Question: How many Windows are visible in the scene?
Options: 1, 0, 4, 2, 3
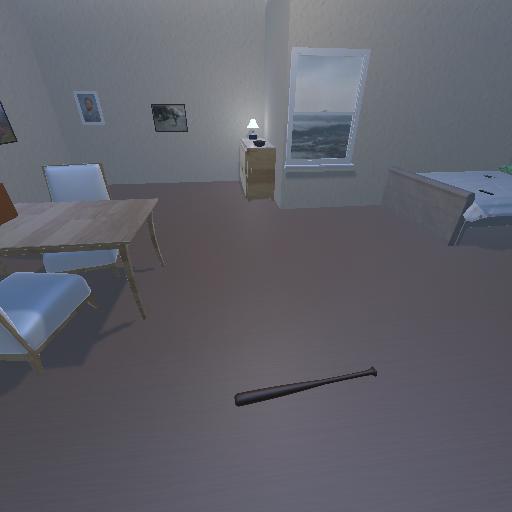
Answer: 1